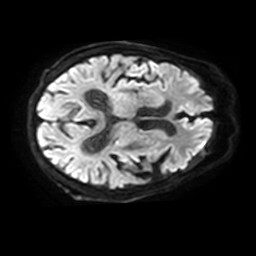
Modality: TRACE
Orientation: axial
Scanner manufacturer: philips
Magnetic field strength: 3 T
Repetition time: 3.794 s
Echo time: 0.06134 s